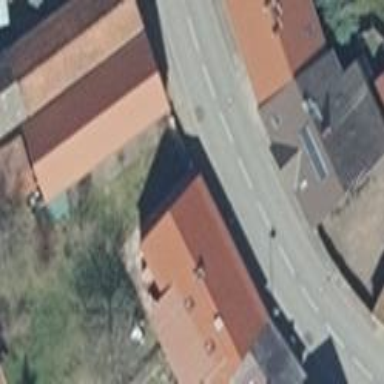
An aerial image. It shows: Residential building with gabled roof oriented along and colored red.